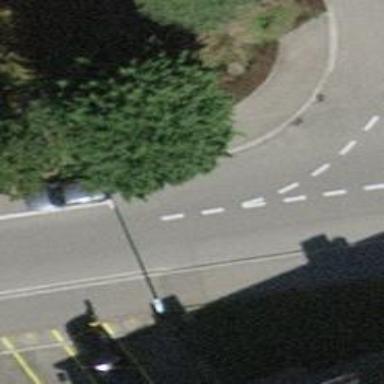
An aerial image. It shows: Sidewalk along the footway.